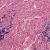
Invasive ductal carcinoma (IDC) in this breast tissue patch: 0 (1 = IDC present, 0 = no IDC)